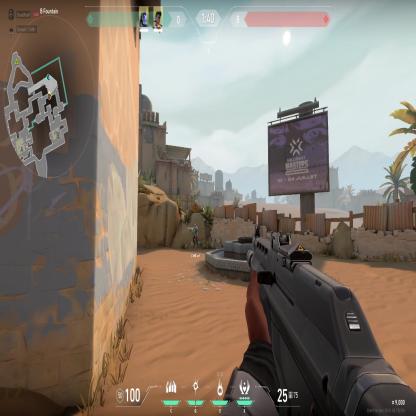
Label: teammate